Brain MRI, t1w sequence, axial 2D slice.
Patient: age 32, sex F, weight 95 kg, height 1.95 m
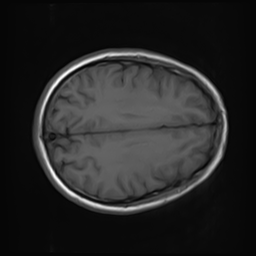